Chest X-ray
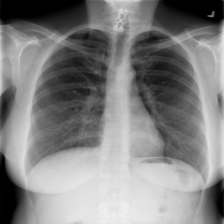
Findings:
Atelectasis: negative
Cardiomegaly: negative
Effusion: negative
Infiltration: negative
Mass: negative
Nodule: negative
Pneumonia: negative
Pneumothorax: negative
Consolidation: negative
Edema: negative
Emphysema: negative
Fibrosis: negative
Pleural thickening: negative
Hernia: negative